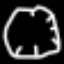
Label: clock